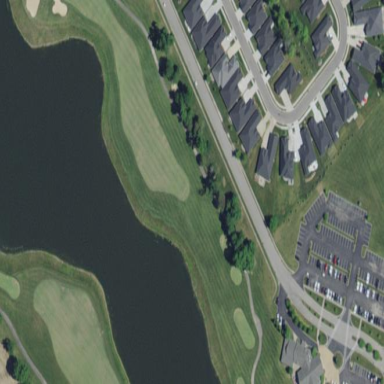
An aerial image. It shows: Water hazard on golf course.